【题型】填空题　【知识点】平面几何　【难度】easy
如图，已知点 $D$、$E$ 分别在 $\triangle ABC$ 的边 $AB$ 和 $AC$ 上，如果 $\frac{DE}{BC} = \frac{AE}{AC}$，那么\_\_\_\_\_\_得到 $DE \parallel BC$．（填“能”或“不能”）

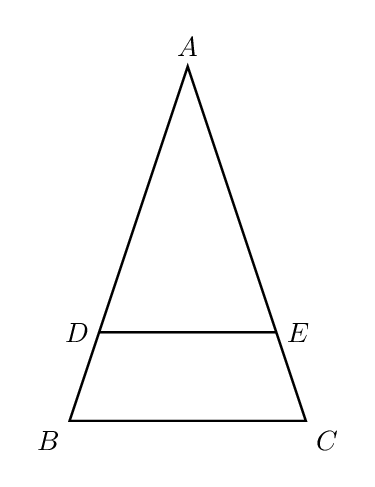
【解答】

\noindent \textbf{【答案】} 不能

\vspace{0.2cm}
\noindent \textbf{【分析】} 本题考查相似三角形的判定定理，根据条件无法判断$\triangle ADE \backsim \triangle ABC$，据此即可得到结论．

\vspace{0.2cm}
\noindent \textbf{【详解】} 解：$\because \dfrac{DE}{BC}=\dfrac{AE}{AC}$，不能判断$\triangle ADE \backsim \triangle ABC$，
$\therefore$ 不能得到$DE \parallel BC$，
故答案为：不能．